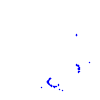
Particle: proton